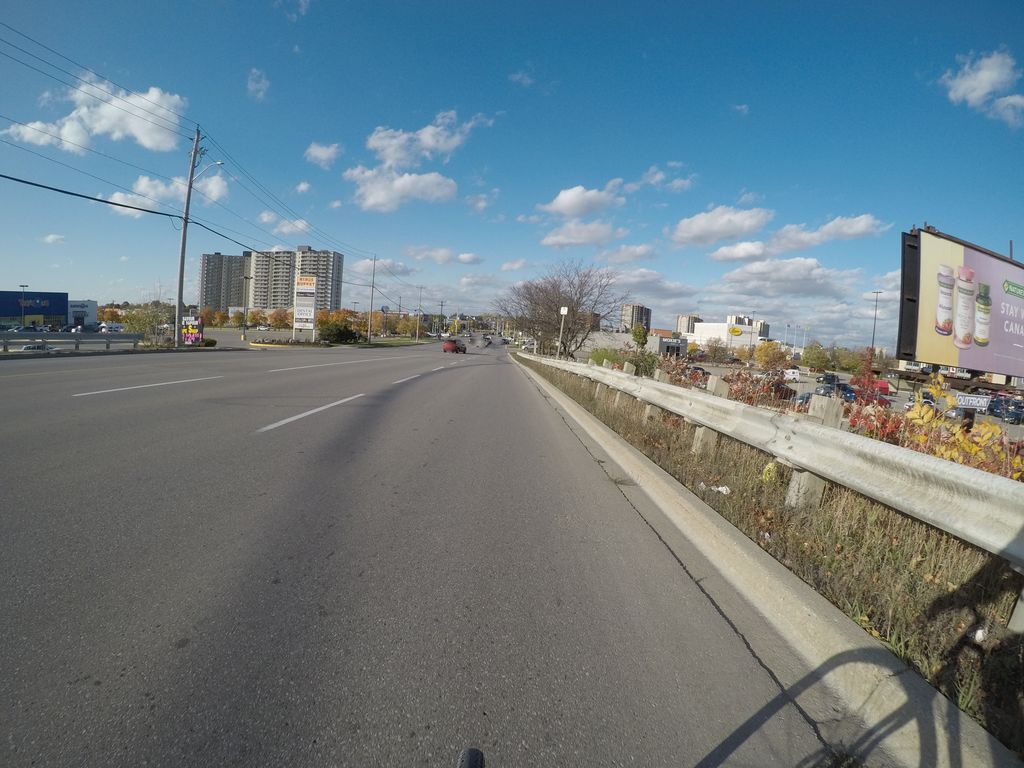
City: kitchener-waterloo